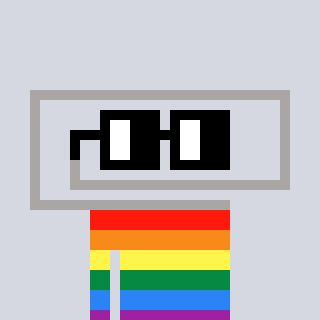
a pixel art character with square black glasses, a paperclip-shaped head and a darkbrown-colored body on a cool background